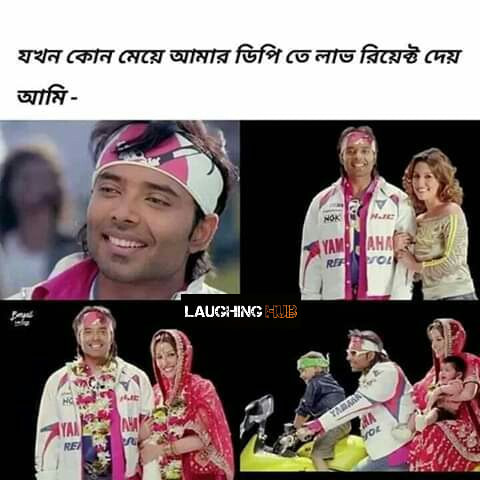
Caption: যখন কোন মেয়ে আমার ডিপি তে লাভ রিয়েক্ট দেয় আমি-
Label: non-hate